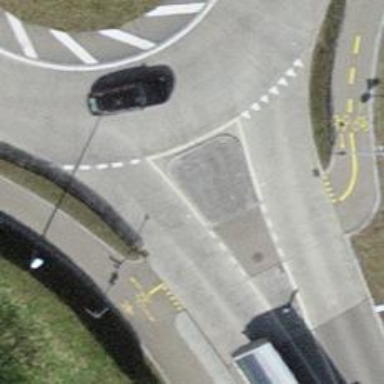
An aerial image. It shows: Crossing on the cycleway.